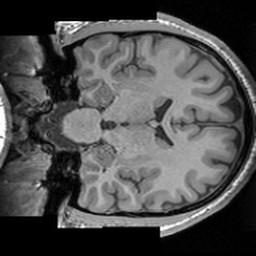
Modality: T1w
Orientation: coronal
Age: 27
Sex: male
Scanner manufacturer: siemens
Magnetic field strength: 3 T
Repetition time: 1.63 s
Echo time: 0.00311 s